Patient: sex M, age 32
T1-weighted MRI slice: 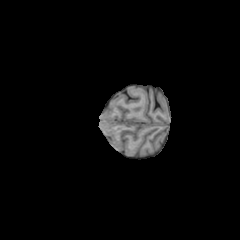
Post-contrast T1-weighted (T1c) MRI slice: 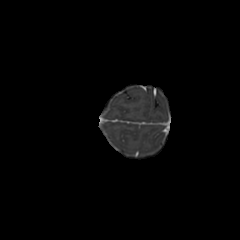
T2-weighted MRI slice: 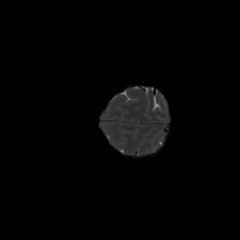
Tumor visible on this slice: no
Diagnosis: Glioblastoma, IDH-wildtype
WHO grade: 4